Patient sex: F
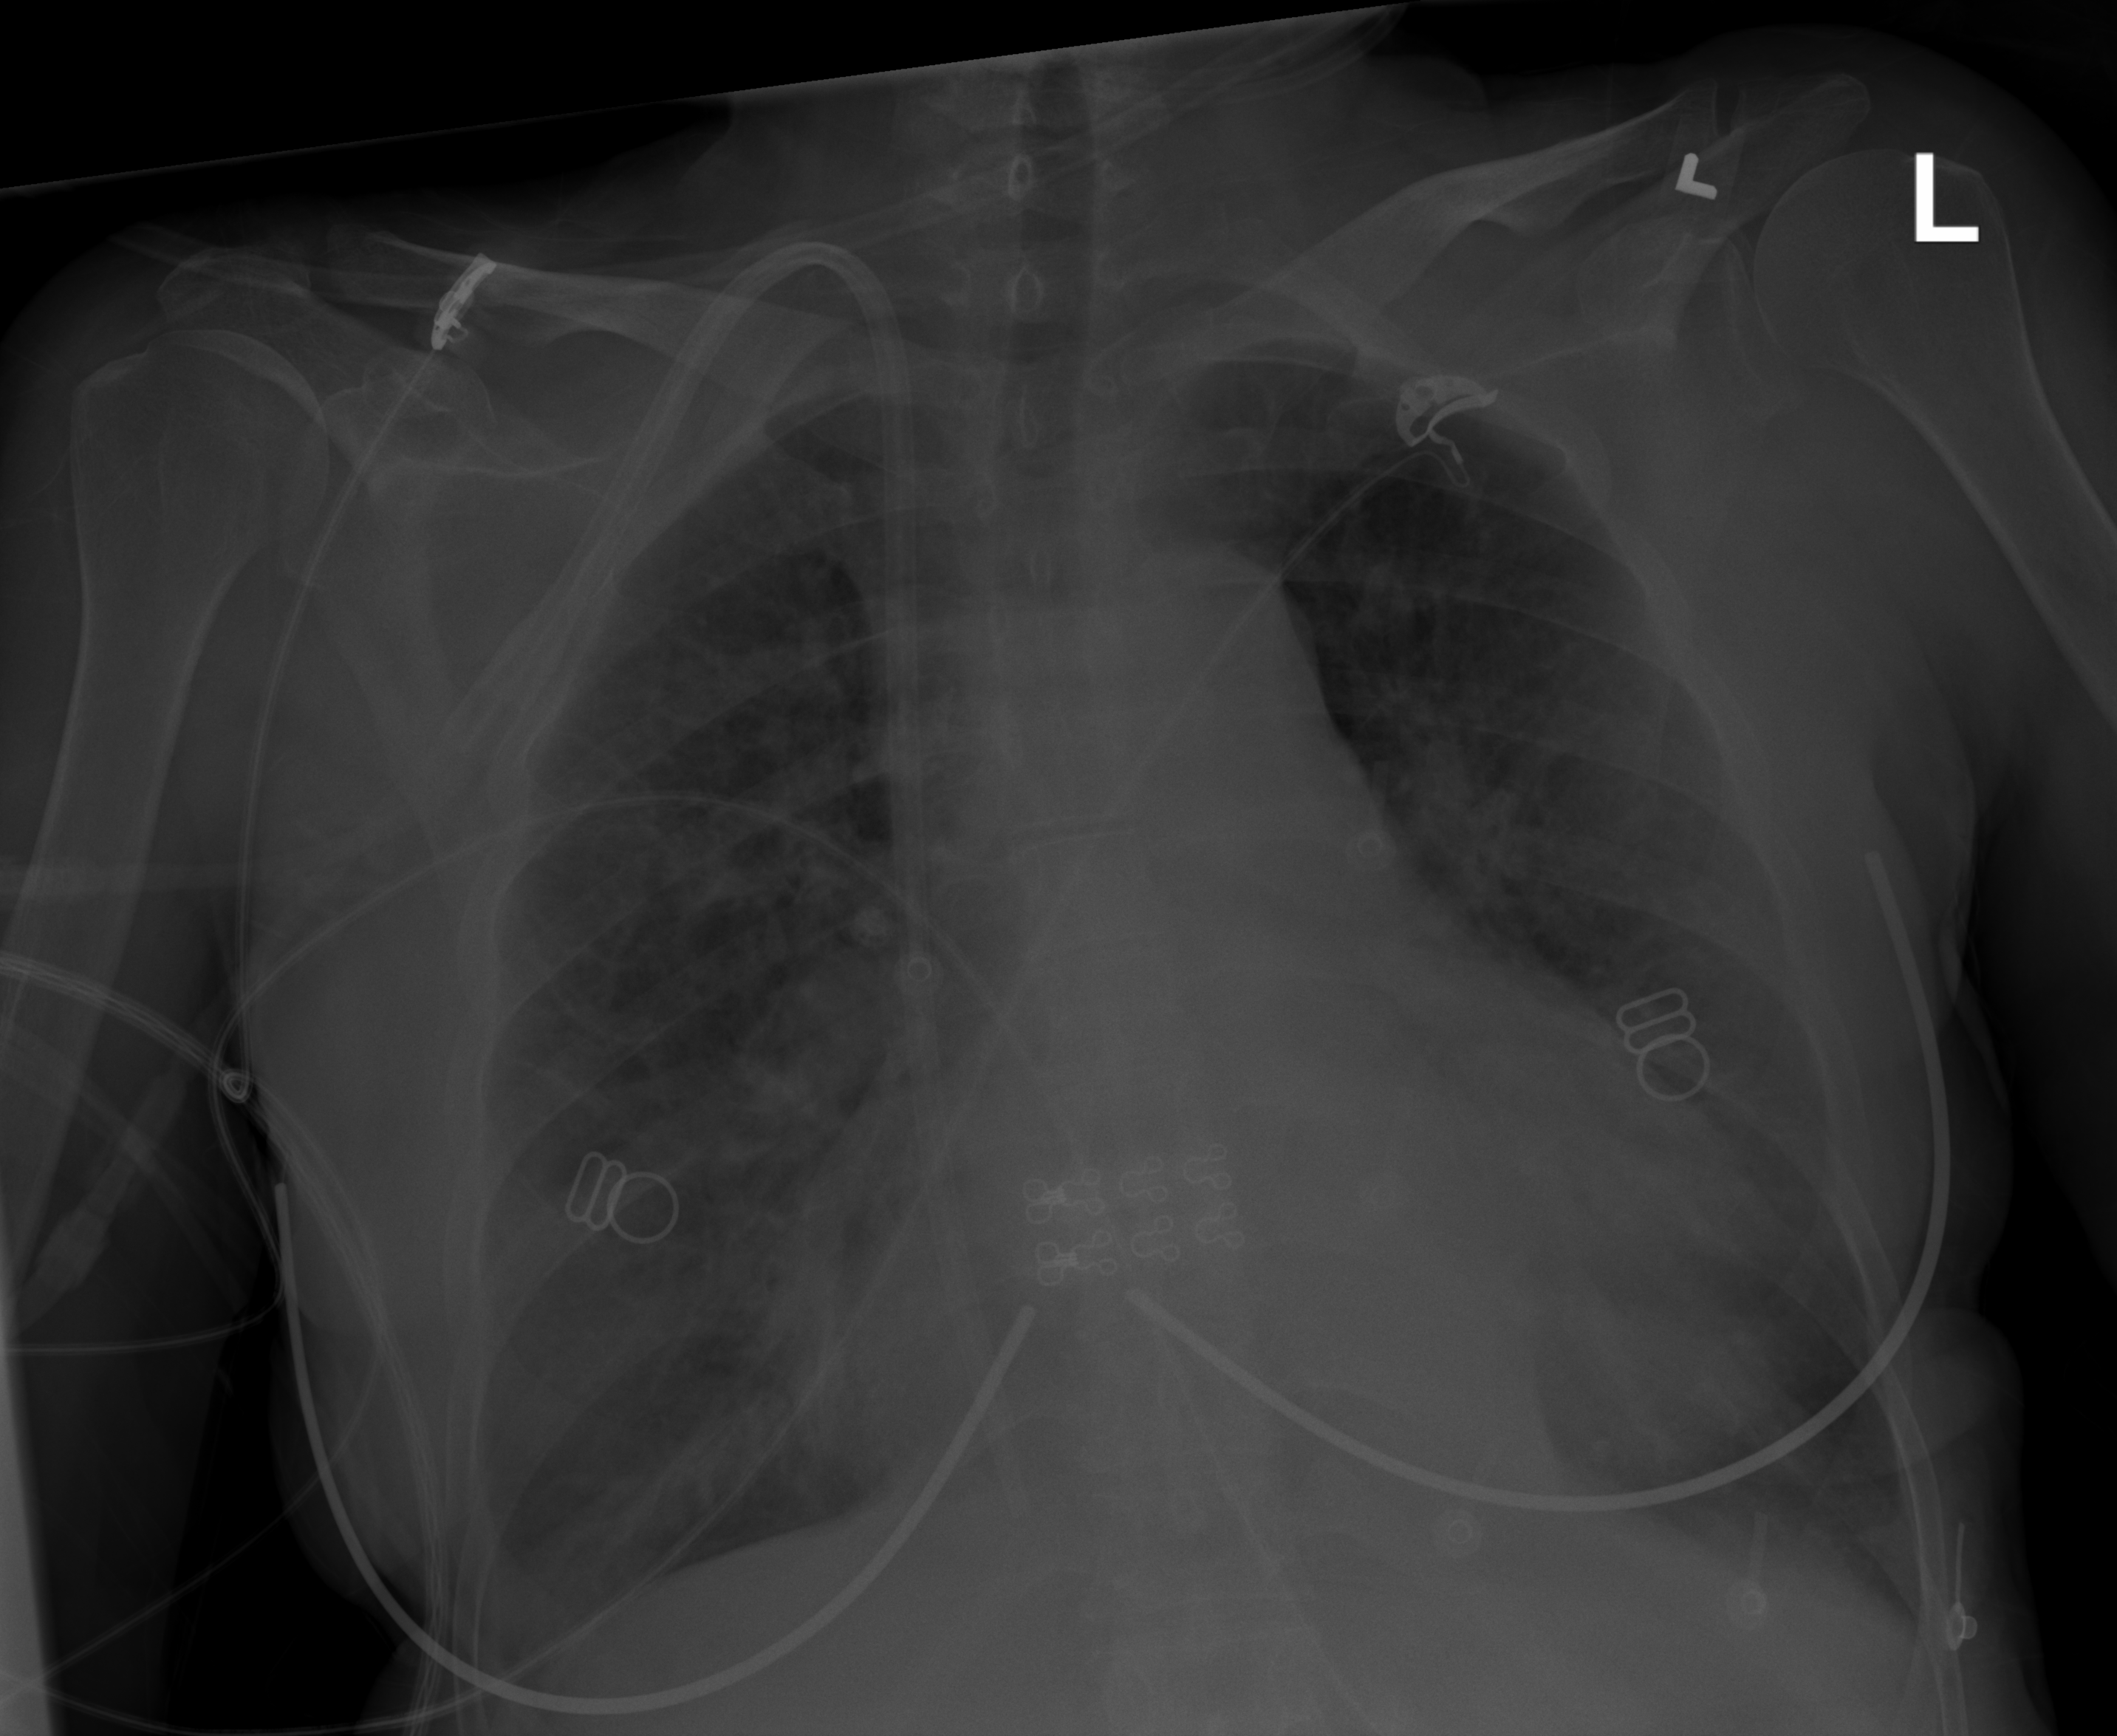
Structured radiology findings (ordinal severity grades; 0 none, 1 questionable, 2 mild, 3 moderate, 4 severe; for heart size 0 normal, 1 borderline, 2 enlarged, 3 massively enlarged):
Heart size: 3
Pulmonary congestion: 2
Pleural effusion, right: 2
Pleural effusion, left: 2
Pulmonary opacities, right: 2
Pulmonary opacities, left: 2
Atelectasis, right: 2
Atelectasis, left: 2